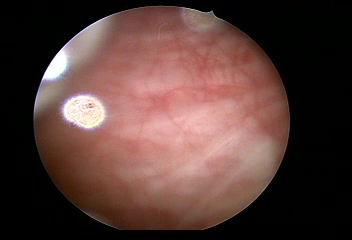
Modality: WLC
Class: Normal mucosa
Bladder cancer association: No